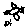
Label: bird